Question: What is the value of this measurement?
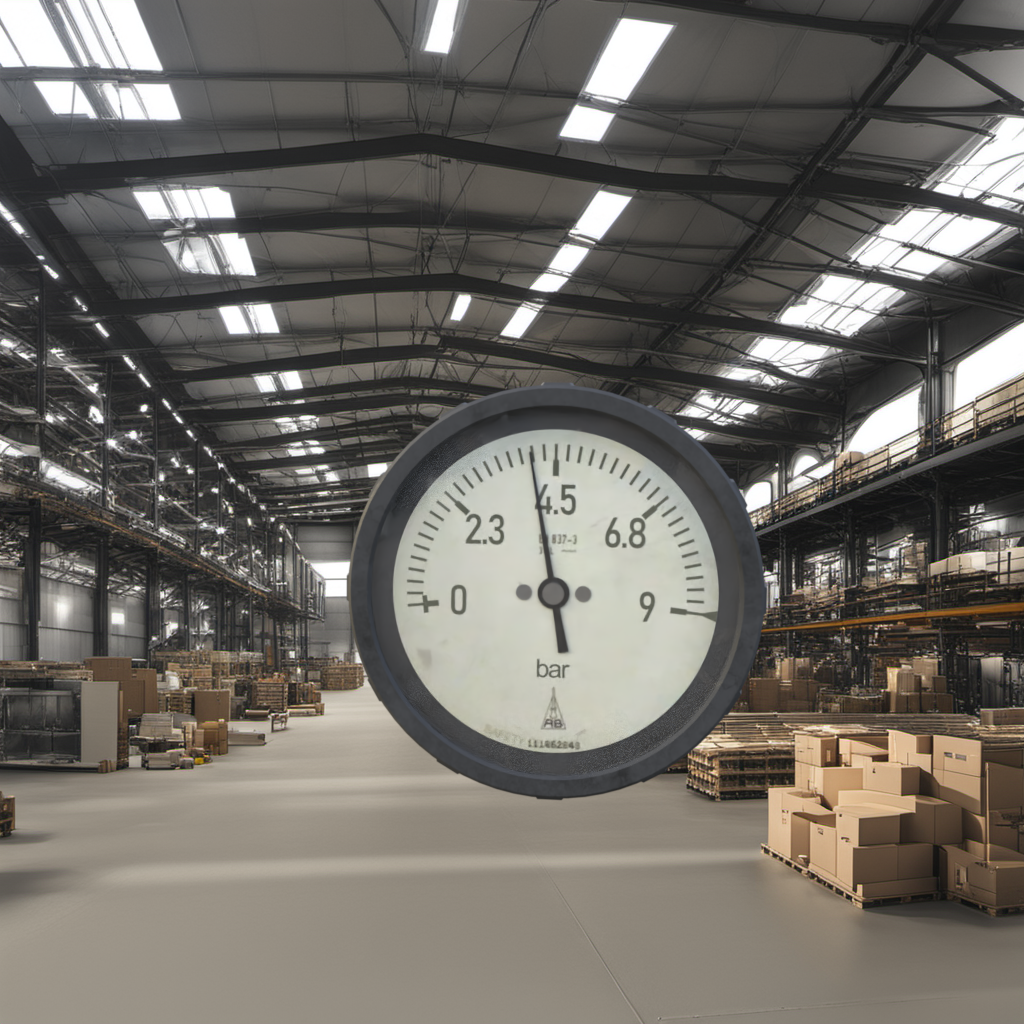
Answer: The result is 4.02
Question: What is the range of the measurement shown in the image?
Answer: The range is from 0 to 9
Question: What is the minimum and maximum value range of this measurement?
Answer: The minimum value is 0 and the maximum value is 9